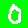
Digit: 0